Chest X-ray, AP view. Patient: 64 years old, sex M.
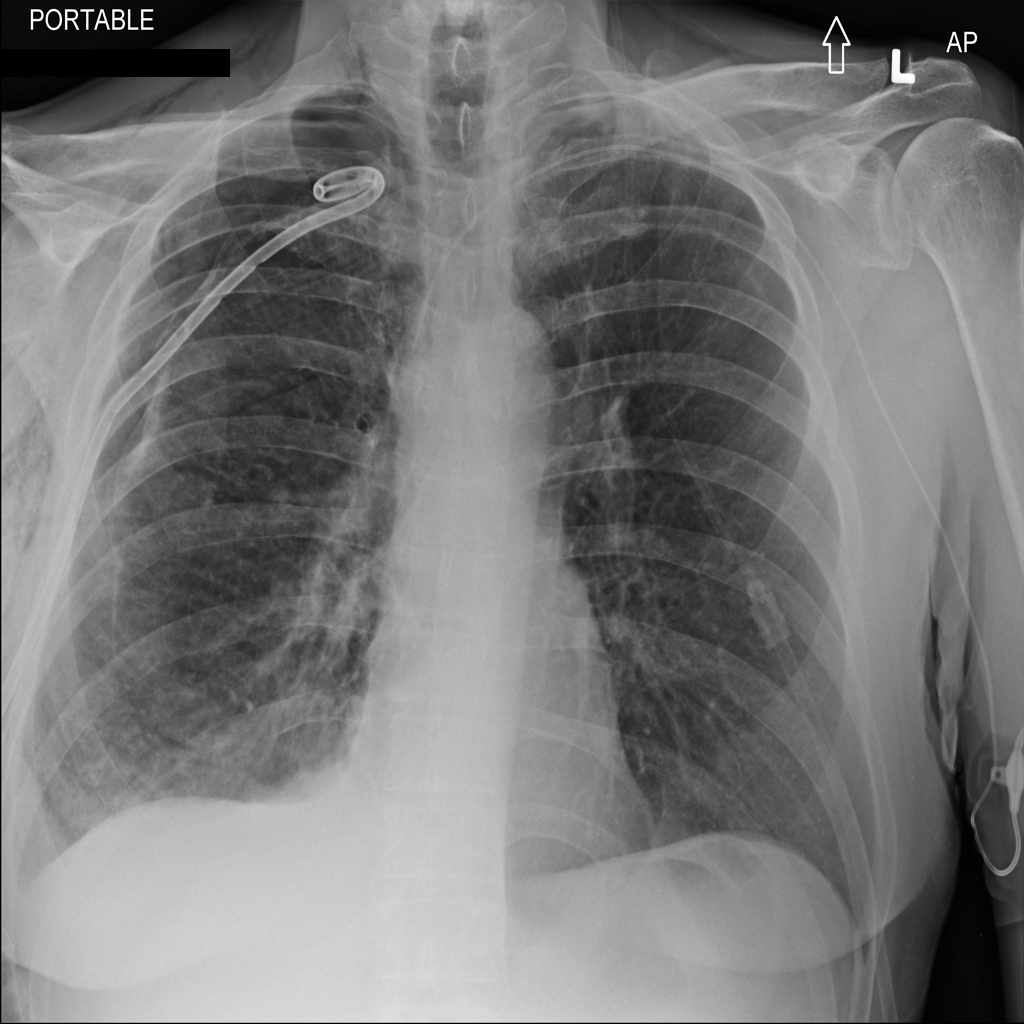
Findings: Pneumothorax